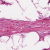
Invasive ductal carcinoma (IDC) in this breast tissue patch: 0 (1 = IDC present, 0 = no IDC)